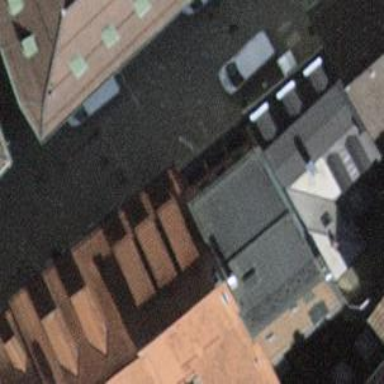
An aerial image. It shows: Beauty shop.